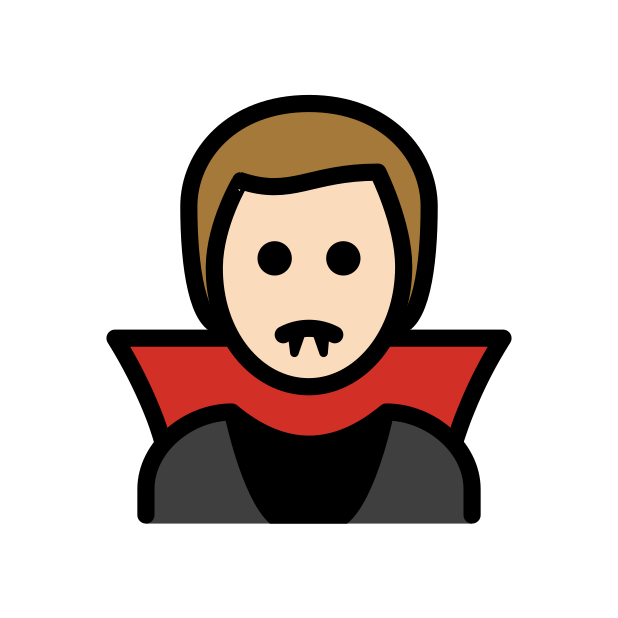
man vampire: light skin tone